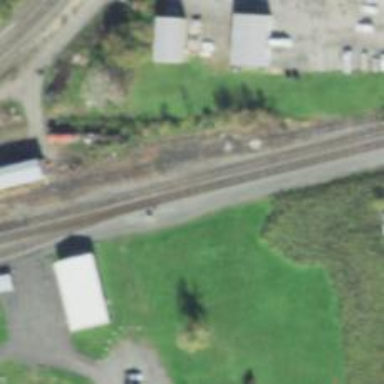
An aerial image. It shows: Abandoned railway.